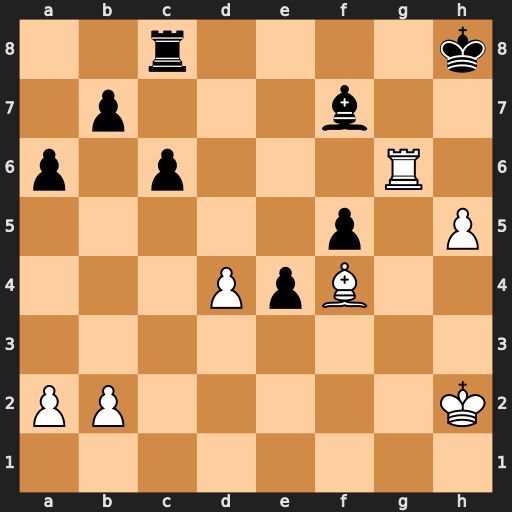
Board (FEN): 2r4k/1p3b2/p1p3R1/5p1P/3PpB2/8/PP5K/8
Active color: w
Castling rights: -
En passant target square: -
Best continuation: Be5+ Kh7 Rg7+ Kh6 Rxf7